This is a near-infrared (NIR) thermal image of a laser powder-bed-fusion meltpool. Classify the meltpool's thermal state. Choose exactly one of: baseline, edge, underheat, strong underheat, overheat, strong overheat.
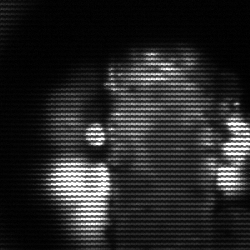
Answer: strong underheat